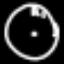
Label: clock